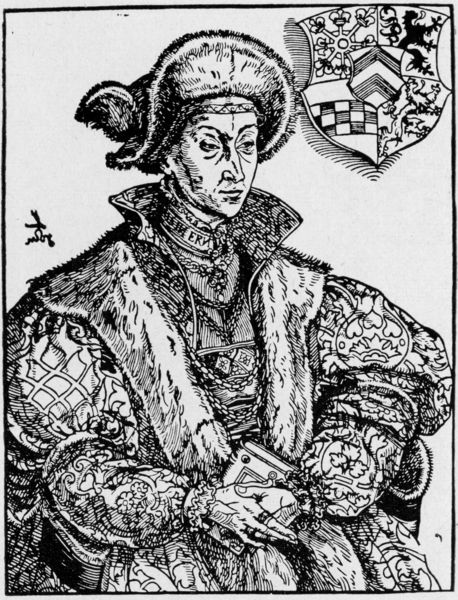
Titel: Bildnis der Sibylla von Cleves, Frau von Johann Friedrich dem Großmütigen
Künstler: Lucas d.J. Cranach
Institution: (Seriendruck)
Schlagwörter: feder, mann, schatten, weiß, sitzen, frau, grau, hut, licht, mund, nase, profil, schmuck, schwarz, zeichnung, blick, muster, ornament, mütze, augen, bluse, gesicht, halten, hermelin, kragen, mensch, pelz, rahmen, stirnband, ärmel, bildnis, herr, hände, portrait, porträt, signatur, mantel, reich, sessel, adel, kinn, lippen, puffärmel, schultern, fell, kette, grafik, graphik, rand, gefaltet, inschrift, streng, dekor, wange, krempe, lider, buch, druck, monogramm, schraffur, schwarz weiß, radierung, stich, ketten, stand, spiegelverkehrt, adeliger, herrscher, brokat, fürst, wappen, verschränkt, pelzkragen, löwen, wams, löwe, besatz, pelzmütze, siegel, kupferstich, regent, prachtvoll, hit, stizen, cranach, reicher mann, palzkappe, buh